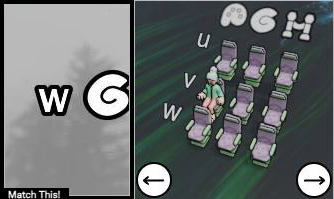
Task: seats
Answer: no